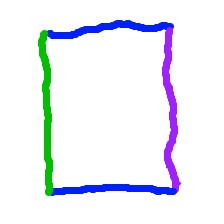
Shape: rectangle